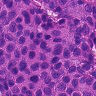
Metastatic tissue present: yes